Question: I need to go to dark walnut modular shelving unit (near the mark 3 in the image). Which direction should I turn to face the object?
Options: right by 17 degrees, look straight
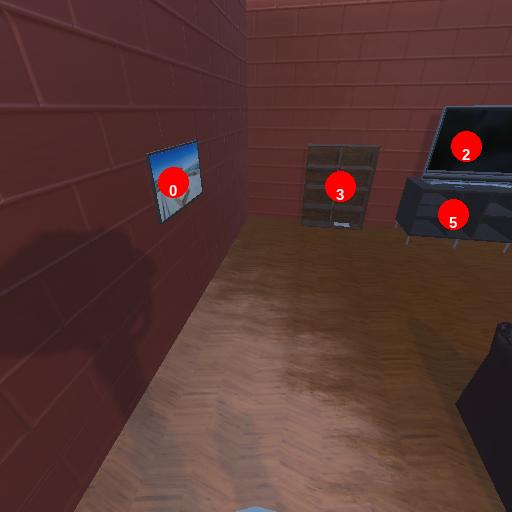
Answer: right by 17 degrees